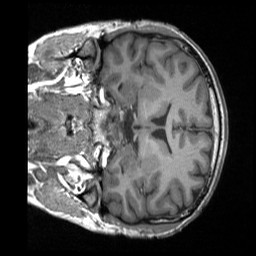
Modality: T1w
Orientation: coronal
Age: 25
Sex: male
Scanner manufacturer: siemens
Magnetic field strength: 3 T
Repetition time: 1.9 s
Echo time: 0.00226 s